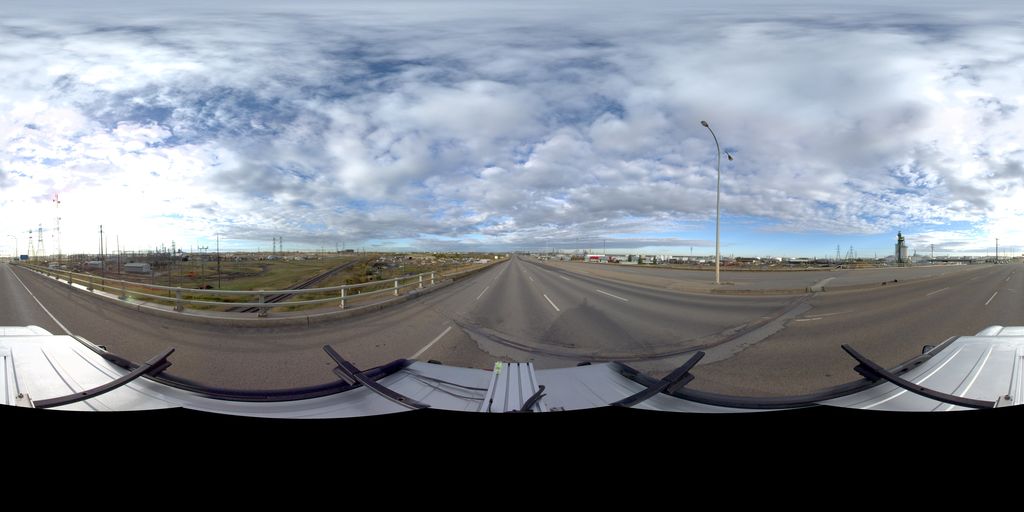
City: edmonton